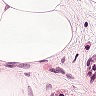
Metastatic tissue present: no